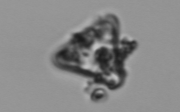
Label: Biddulphia